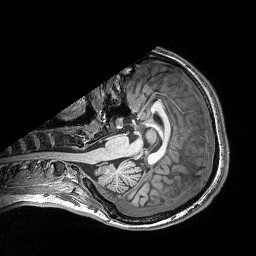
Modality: T1w
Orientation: axial
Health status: healthy
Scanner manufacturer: siemens
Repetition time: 2.53 s
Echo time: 0.00332 s